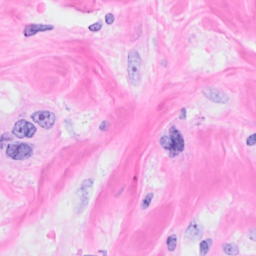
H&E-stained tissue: Breast